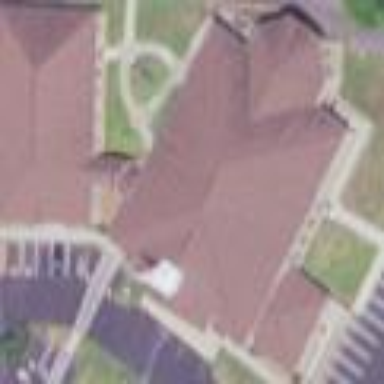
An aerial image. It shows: Beautiful church building.